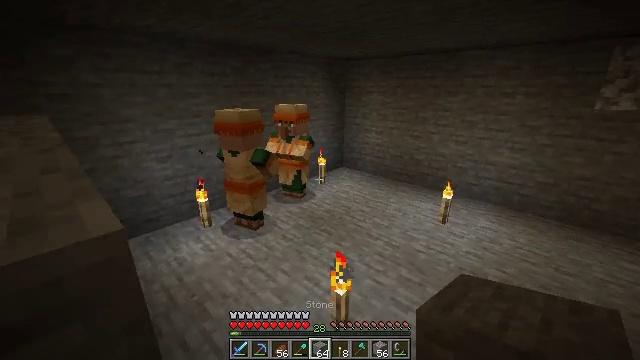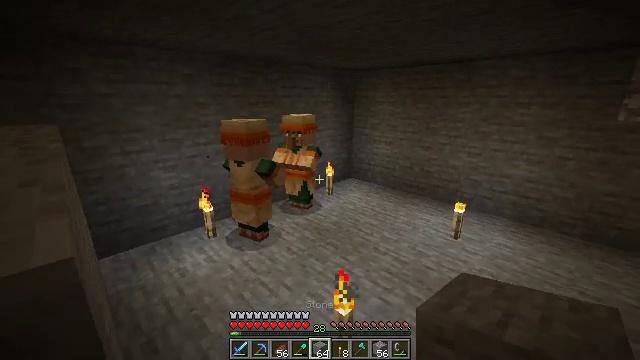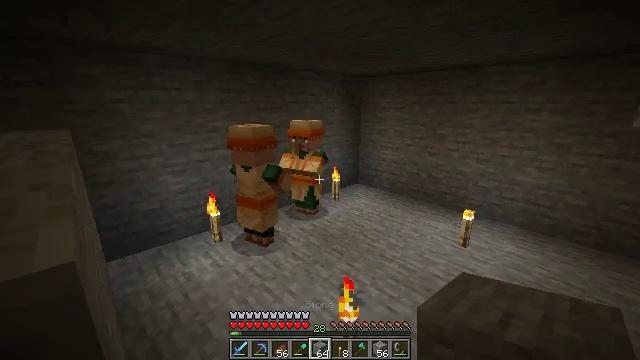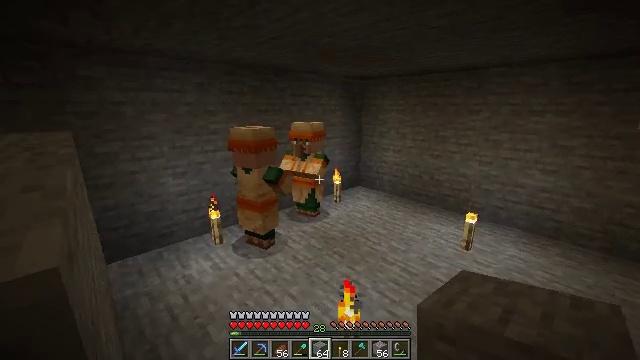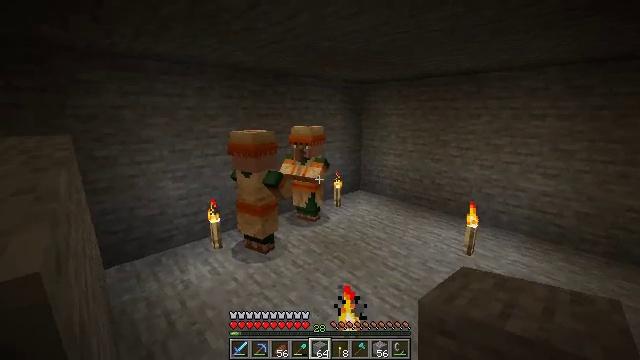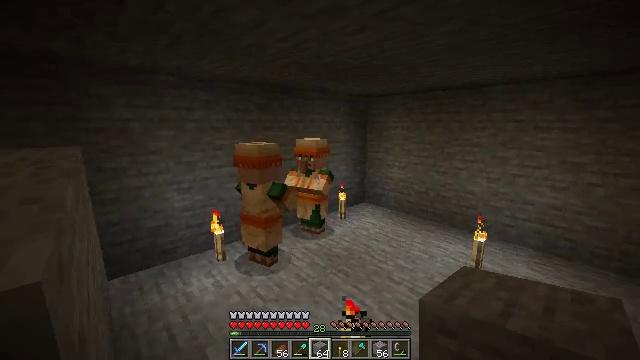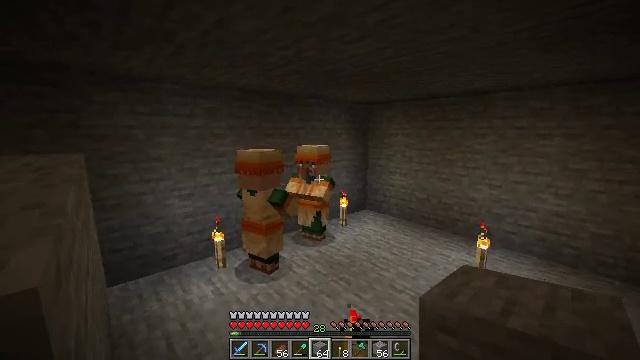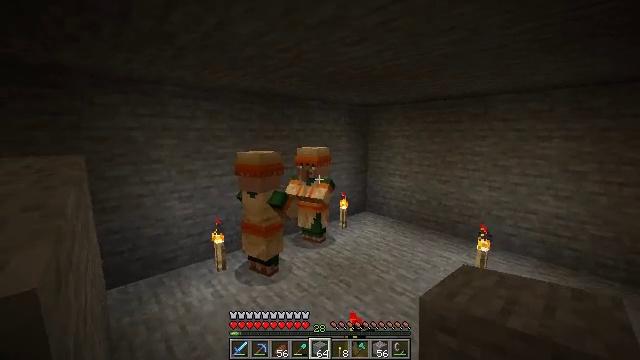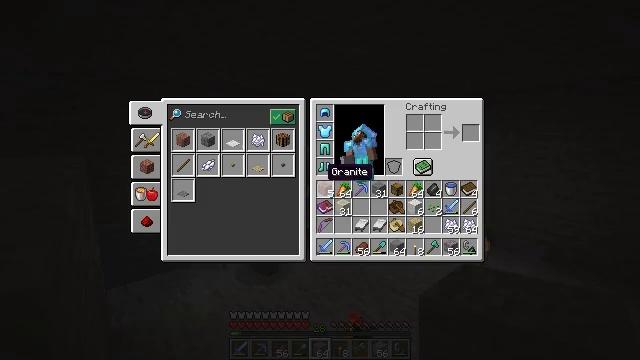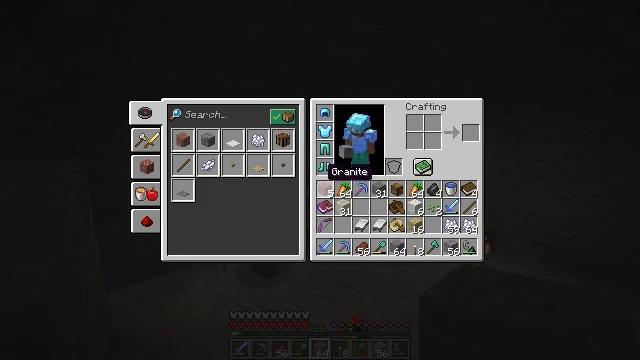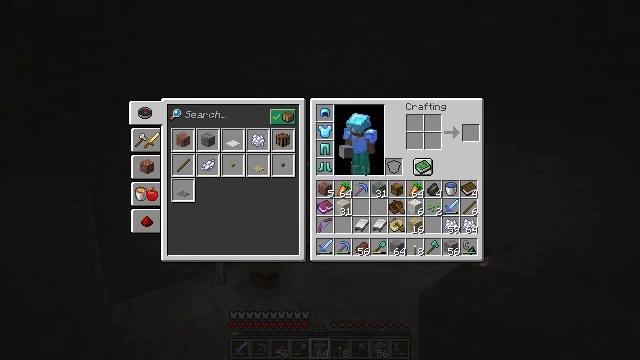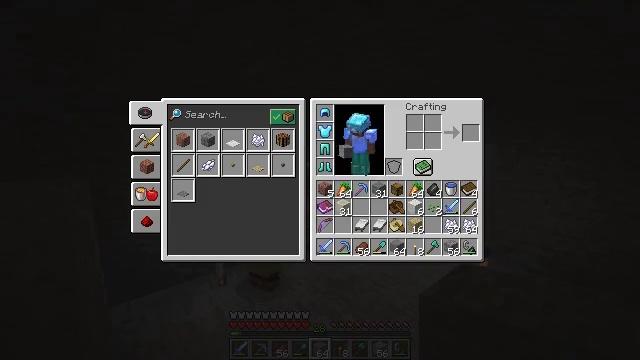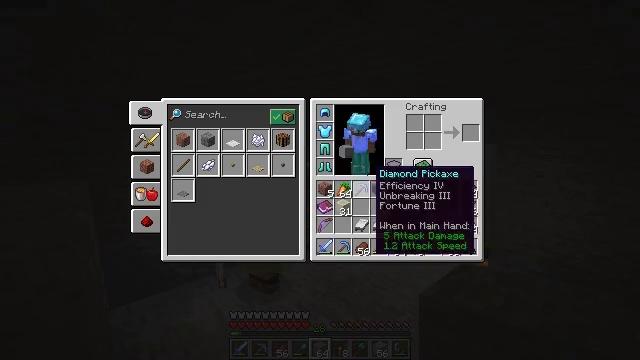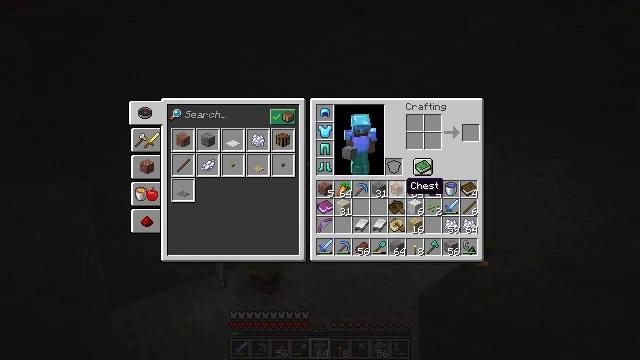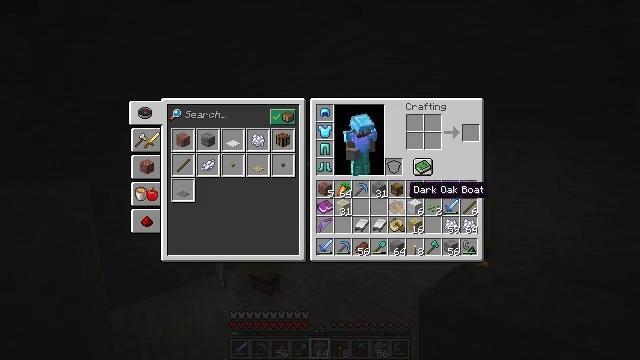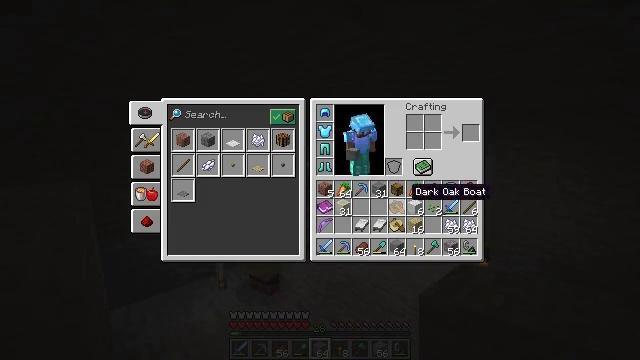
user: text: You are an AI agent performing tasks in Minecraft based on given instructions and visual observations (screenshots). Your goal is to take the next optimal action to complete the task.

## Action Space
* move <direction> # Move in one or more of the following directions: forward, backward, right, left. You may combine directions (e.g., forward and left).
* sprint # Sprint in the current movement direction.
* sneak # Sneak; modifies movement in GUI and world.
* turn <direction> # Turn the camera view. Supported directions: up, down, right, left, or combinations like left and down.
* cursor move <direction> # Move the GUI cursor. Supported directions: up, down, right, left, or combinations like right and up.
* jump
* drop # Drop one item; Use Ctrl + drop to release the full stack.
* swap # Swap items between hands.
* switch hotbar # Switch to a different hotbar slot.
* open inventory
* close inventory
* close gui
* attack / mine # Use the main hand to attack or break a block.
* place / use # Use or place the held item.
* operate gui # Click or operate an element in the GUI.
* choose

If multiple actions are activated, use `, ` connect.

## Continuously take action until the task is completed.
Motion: motion action
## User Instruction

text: Drop a carrot.
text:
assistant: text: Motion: move forward, sneak, turn left and up
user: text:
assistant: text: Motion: sneak, turn left and up
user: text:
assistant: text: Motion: sneak
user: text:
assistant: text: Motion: sneak
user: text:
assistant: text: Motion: sneak, turn left and up
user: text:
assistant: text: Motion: sneak, turn up
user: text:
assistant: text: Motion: sneak
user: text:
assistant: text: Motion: sneak, open inventory
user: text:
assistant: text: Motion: sneak, open inventory
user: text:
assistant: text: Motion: no_op
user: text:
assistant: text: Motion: turn right
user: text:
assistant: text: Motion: turn right
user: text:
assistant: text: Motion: turn right and down
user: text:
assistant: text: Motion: no_op
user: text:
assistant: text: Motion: no_op
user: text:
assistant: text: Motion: no_op
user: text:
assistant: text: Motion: turn left
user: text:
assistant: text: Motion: sprint, turn left
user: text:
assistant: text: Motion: sprint, turn left and up
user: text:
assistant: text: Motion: sprint
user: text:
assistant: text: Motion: sprint
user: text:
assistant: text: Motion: sprint
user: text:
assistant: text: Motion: sprint
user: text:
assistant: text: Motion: sprint, drop
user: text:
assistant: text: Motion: sprint, drop
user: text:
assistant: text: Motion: sprint, drop
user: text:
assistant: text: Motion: sprint, turn right
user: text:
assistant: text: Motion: sprint, turn right
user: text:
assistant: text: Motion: sprint
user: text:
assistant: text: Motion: sprint